Field crop: maize
Growth stage: 1
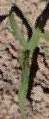
Species: maize